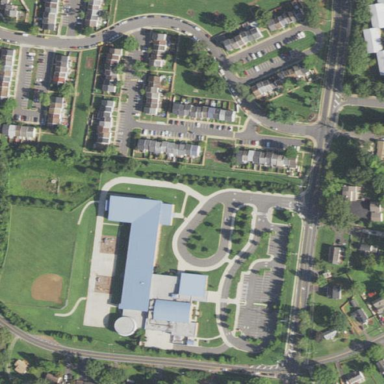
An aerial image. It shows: School.